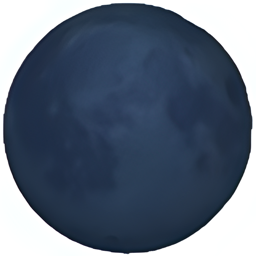
Name: new moon symbol
Emoji: 🌑
Group: Travel & Places
Sub-group: sky & weather